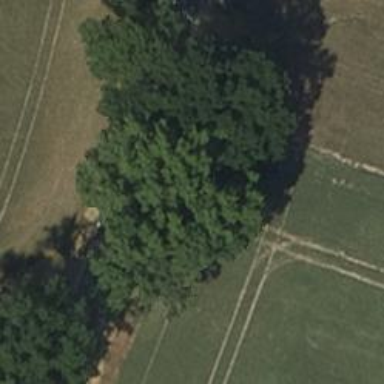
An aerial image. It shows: Row of deciduous broadleaved trees.